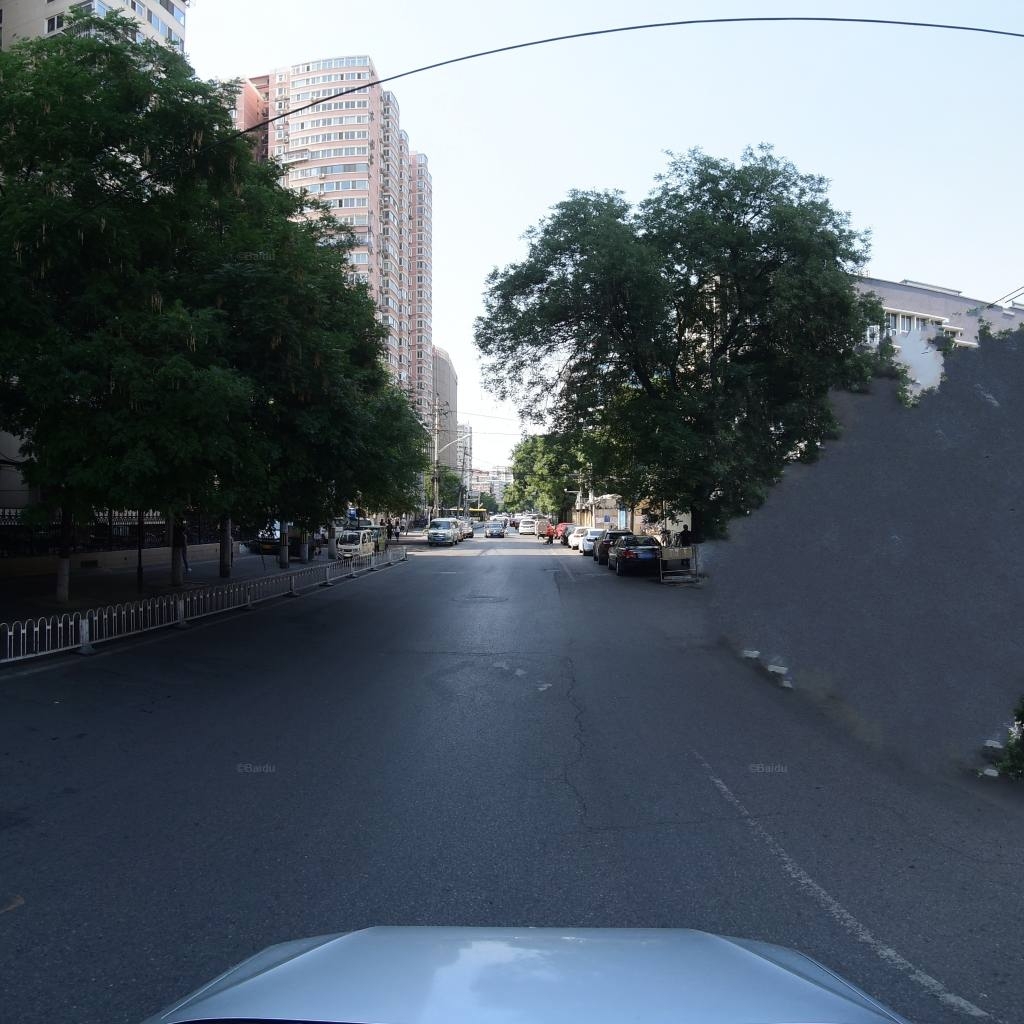
Region: Xicheng
Road damage annotations: longitudinal crack, transverse crack, transverse crack, manhole cover, longitudinal crack